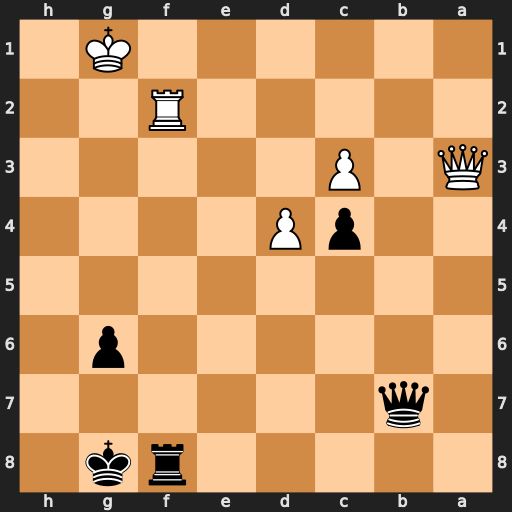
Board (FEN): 5rk1/1q6/6p1/8/2pP4/Q1P5/5R2/6K1
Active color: b
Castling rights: -
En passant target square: -
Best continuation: Qb1+ Kg2 Qe4+